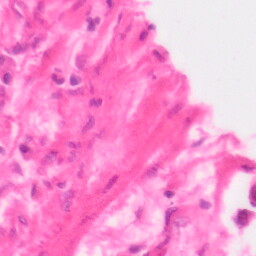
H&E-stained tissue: Colon